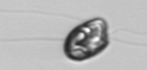
Label: flagellate_morphotype1